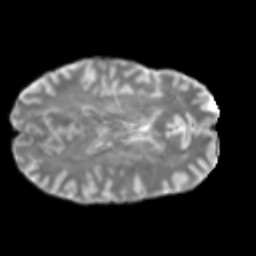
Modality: T2w
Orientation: axial
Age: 46
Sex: male
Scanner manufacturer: siemens
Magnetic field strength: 3 T
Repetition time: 5 s
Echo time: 0.092 s